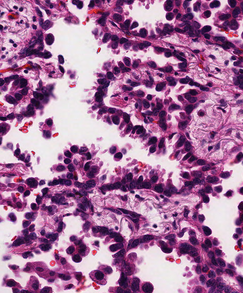
Tumor epithelial tissue: yes
Tumor-associated stroma tissue: yes
Normal tissue: no